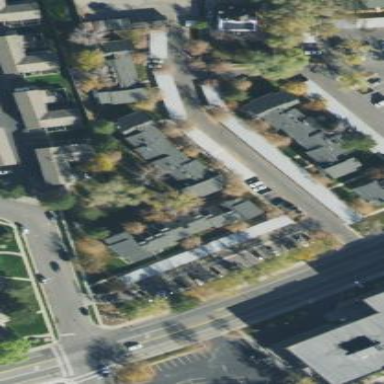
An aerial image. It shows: Carport structure.